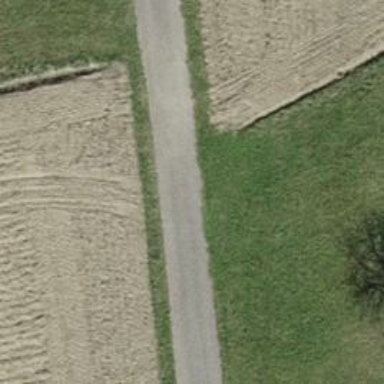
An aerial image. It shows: Track with grade 1 quality.